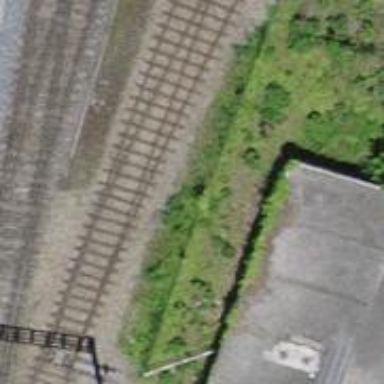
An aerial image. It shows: Railway yard with one track in service.